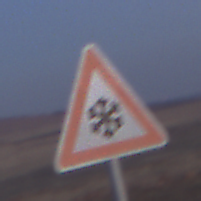
Verkehrszeichen: SchneeOderEisglaette
Umgebung: Outdoor, Nature
Tageszeit: SunriseSunset
Wetter: Clear
Licht: Natural
Jahreszeit: NotSpecified
Kontrast: LowContrast